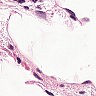
Metastatic tissue present: no